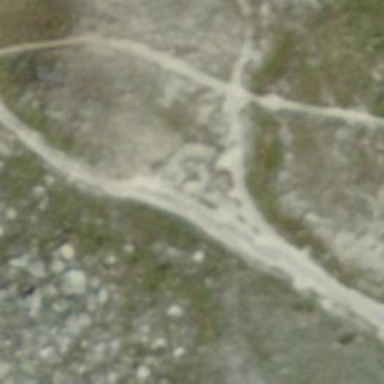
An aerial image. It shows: Path.